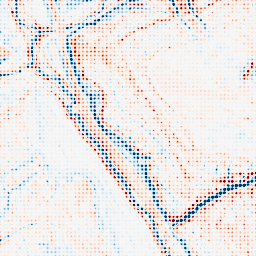
Category: edge_preserving
Decomposition family: bilateral
Decomposition parameters: d: 15
sigma_color: 100
sigma_space: 75
Upsampling method: sinc_hamming
Upsampling parameters: scale: 8
kernel_size: 4
Upsampling scale: 8